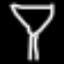
Label: hourglass